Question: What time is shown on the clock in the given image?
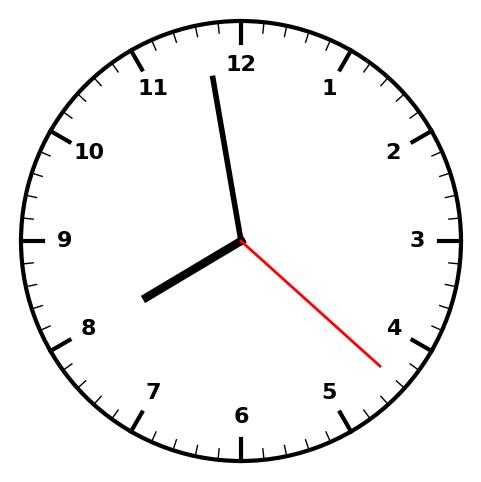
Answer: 07:58:22